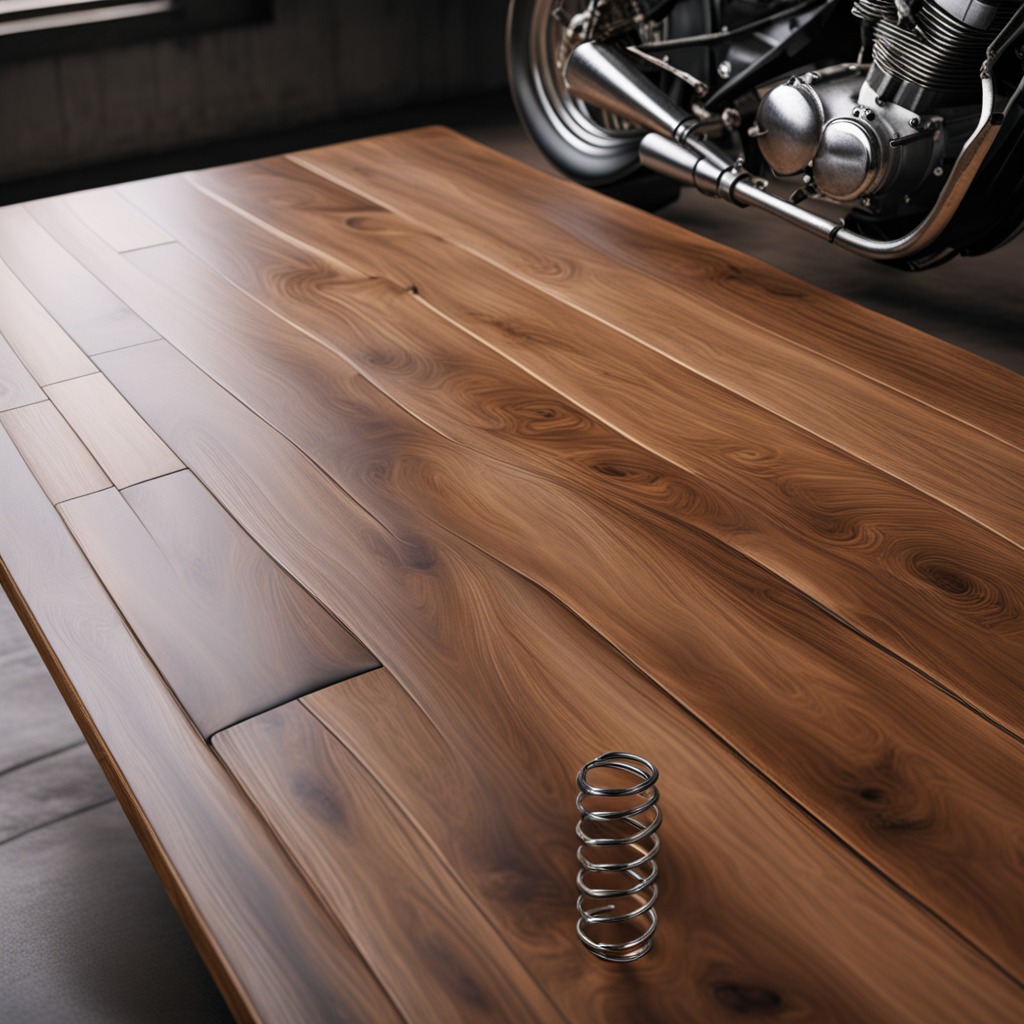
A coiled metal spring is lying on an oil-spilled wooden table in a vintage motorcycle garage.